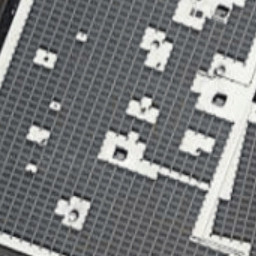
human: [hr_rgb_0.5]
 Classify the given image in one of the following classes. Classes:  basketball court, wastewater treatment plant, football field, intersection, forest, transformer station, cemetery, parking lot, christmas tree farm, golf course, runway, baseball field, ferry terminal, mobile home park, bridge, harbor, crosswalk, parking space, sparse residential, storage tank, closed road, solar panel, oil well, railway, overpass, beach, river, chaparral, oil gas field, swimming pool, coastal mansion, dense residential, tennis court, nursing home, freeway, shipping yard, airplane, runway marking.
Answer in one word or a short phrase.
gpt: solar panel